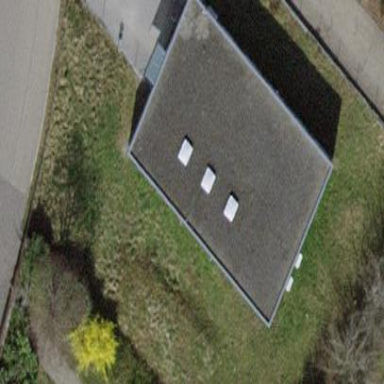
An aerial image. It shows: School building.